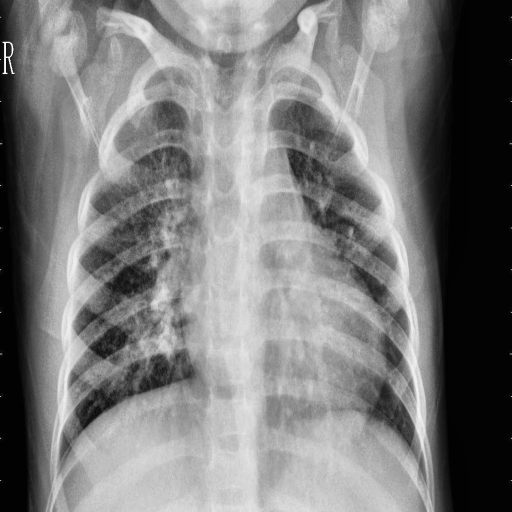
Finding: PNEUMONIA